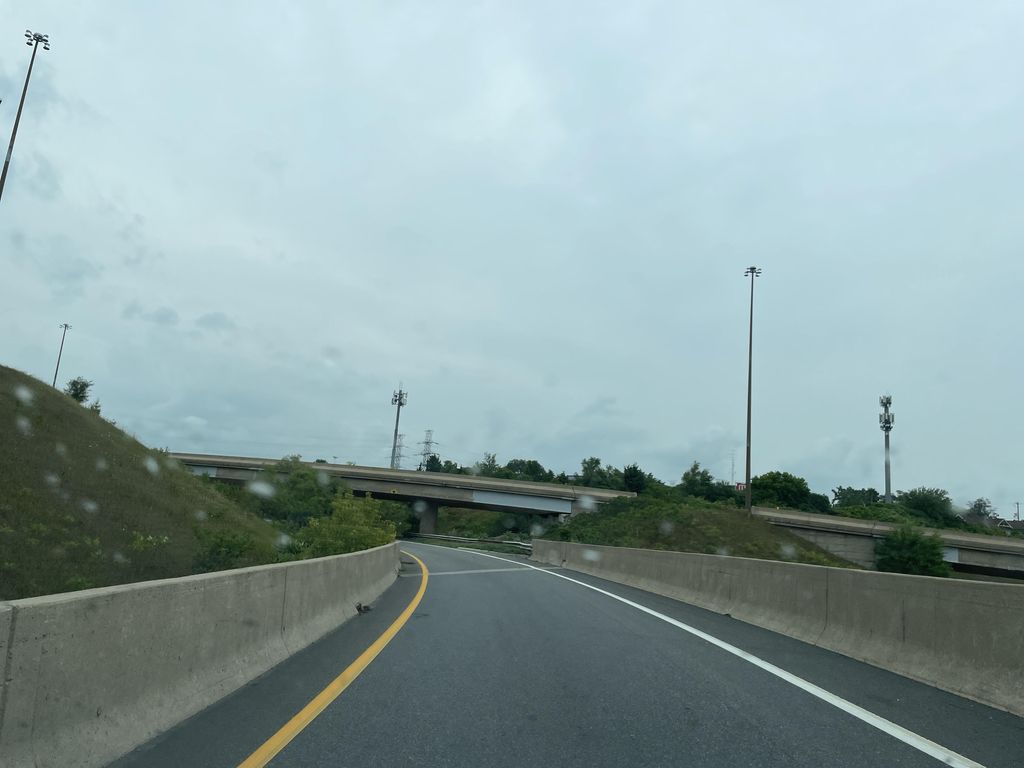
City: hamilton